Field crop: tomato
Growth stage: 1
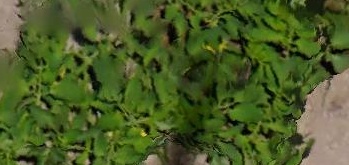
Species: tomato